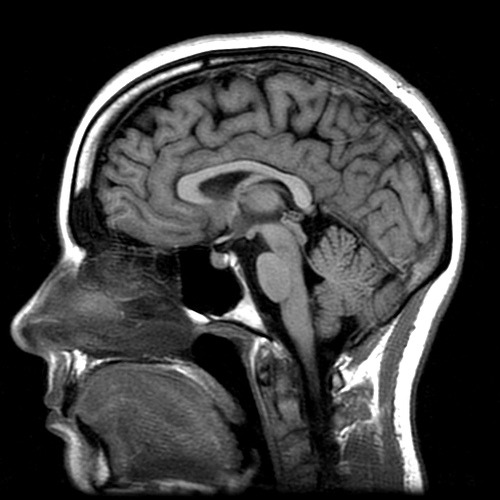
Label: notumor